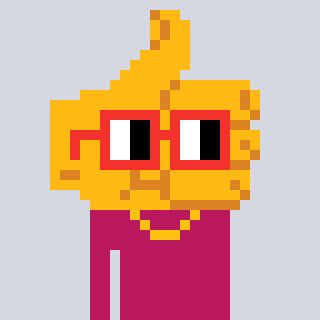
a pixel art character with square red glasses, a thumbsup-shaped head and a darkpink-colored body on a cool background